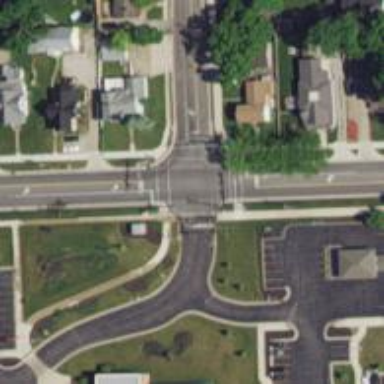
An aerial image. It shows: Marked crossing on footway.